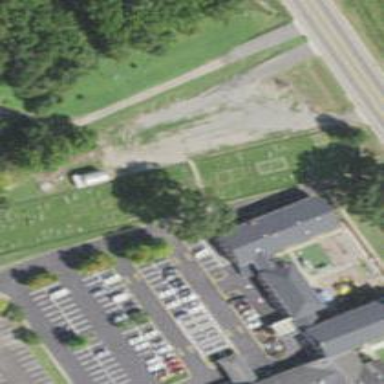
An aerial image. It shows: Graveyard.